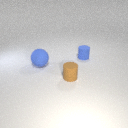
large blue rubber sphere in front of small blue rubber cylinder